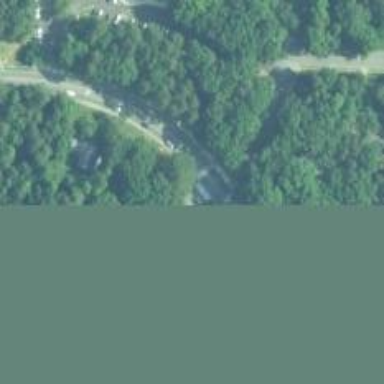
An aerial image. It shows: Mixed woodland with variety of leaf types and cycles.